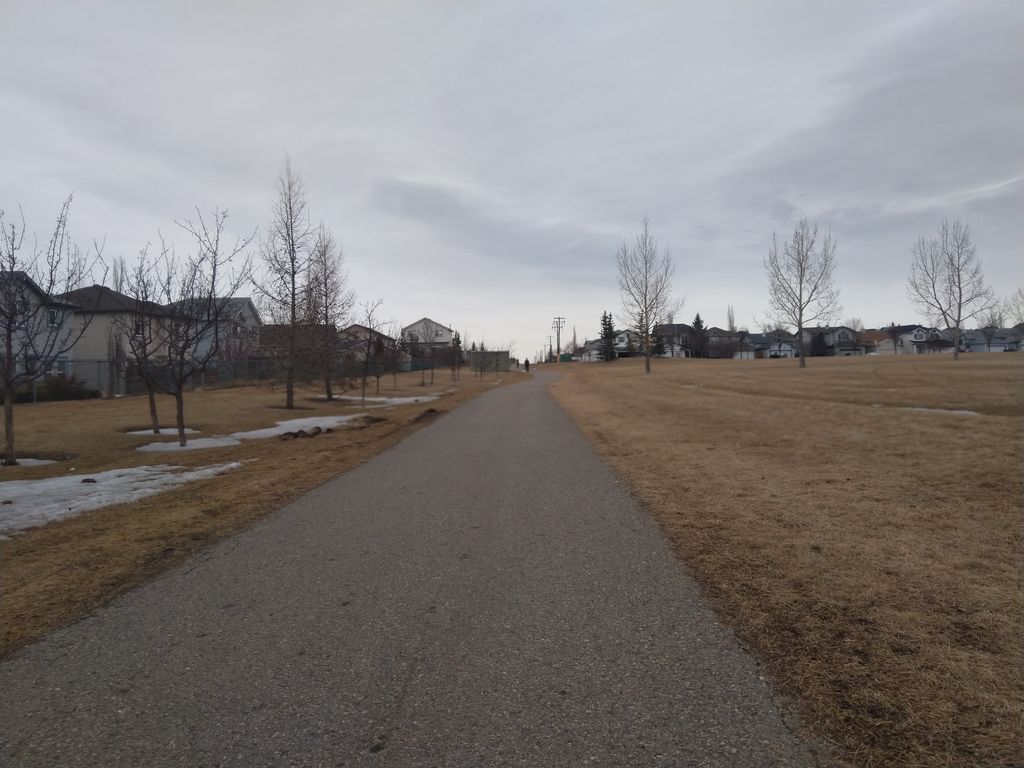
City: calgary